Question: AS you can see in the image below, Twitter use different navigation bar color for each view-controller that is pushed.
I've tried almost everything (setbackgroundimage, backgroundcolor, bartintcolor, etc) but nothing seems to work. What i think is that Twitter use custom transition to SIMULATE the push, because, what it seems to me is that every view-controller is presented has his own navigation bar with his own color.

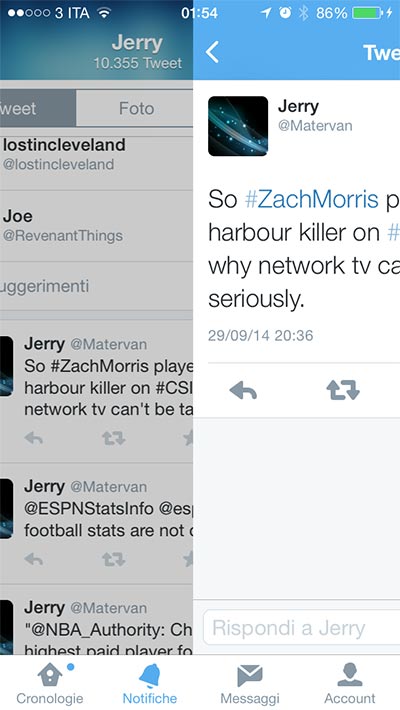
Answer: Twitter doesn't change the navigation bar . When you're looking at a user's profile, it's a blurred version of the user's cover photo.
As you can see in the transition, the whole user profile view replaces the previous view. The navigation bar doesn't change, it is replaced. They might not even use a UINavigationBar (or at least not the one from the navigation controller).
The "bar" is a custom view that shows the user's cover photo, with the back/search/tweet buttons appearing in their usual positions. The user's cover photo shrinks, blurs and attaches to the top of the screen when you have scrolled down - and at this point, it looks like a normal navigation bar. The user's name and tweet count also scrolls up to the center of the navigation bar at this point.
It's quite intriguing, and their whole view structure for a user's profile probably uses a bunch of tricks. But it's not exactly a simple task to imitate their profile view, and they do much more than just change the tint of their navigation bar. If you just want to do this, Undo's answer works well. However, you may also have to reset the tint colour in your 'viewWillAppear' method (of the old and new views).